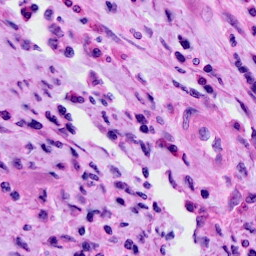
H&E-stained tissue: Cervix